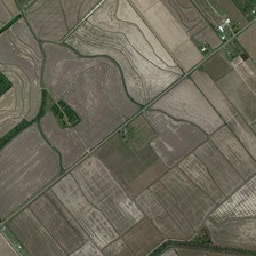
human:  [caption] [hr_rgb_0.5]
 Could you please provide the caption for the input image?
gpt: There is a lot of wheat in this field.

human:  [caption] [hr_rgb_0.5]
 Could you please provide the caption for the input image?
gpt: A lot of farmland is planted on this land.

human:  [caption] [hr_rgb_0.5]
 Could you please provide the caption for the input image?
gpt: Many farmland was planted in the land.

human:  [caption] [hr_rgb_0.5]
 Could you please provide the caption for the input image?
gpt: There are a lot of wheat in this field.

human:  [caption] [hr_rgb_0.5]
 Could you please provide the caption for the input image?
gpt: a lot of agricultural land has been planted on the land.